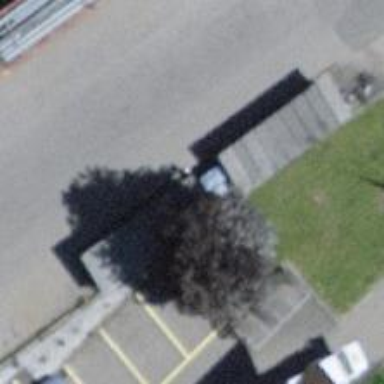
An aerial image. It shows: Bicycle parking facility.